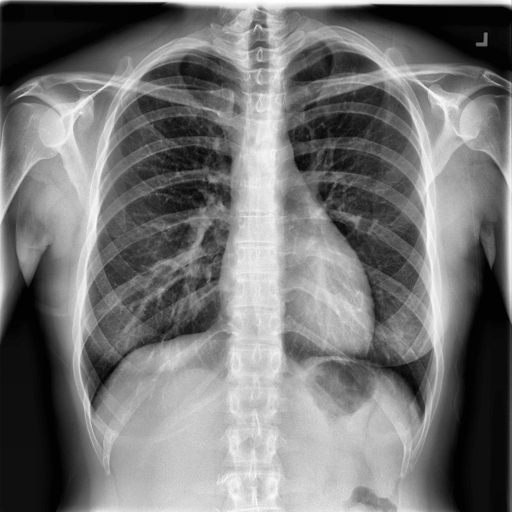
Finding: NORMAL